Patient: sex M, age 32
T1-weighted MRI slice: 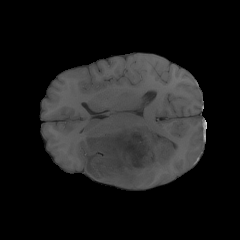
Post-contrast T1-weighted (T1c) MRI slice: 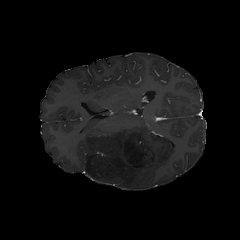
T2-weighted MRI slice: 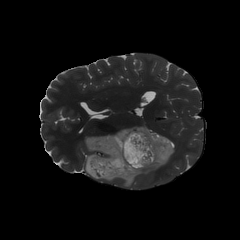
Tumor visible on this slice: yes
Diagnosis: Astrocytoma, IDH-mutant
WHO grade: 2